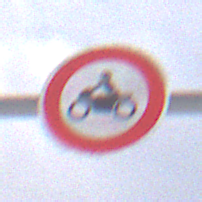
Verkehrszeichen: VerbotKraftraeder
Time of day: MorningAfternoon
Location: Outdoor (Nature)
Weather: PartlyCloudy
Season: Winter
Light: Natural